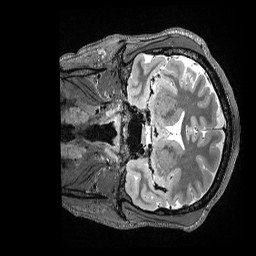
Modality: T2w
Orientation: coronal
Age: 35
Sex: male
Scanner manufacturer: siemens
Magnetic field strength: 3 T
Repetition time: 3.2 s
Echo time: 0.564 s